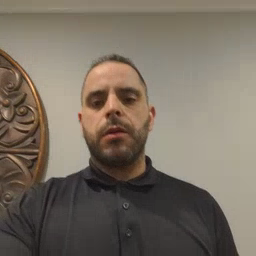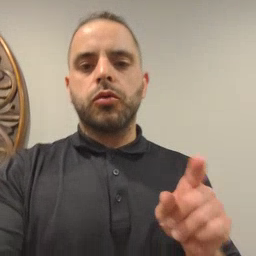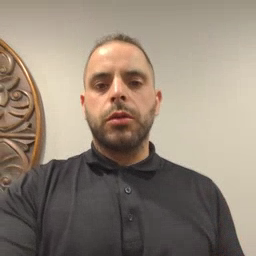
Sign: hesheit